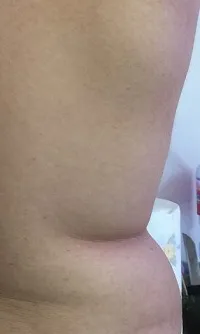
Front view showing the 2 scapular masses, more prominent in the right side and on abducting arms.
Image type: medical_photograph (skin_photograph)